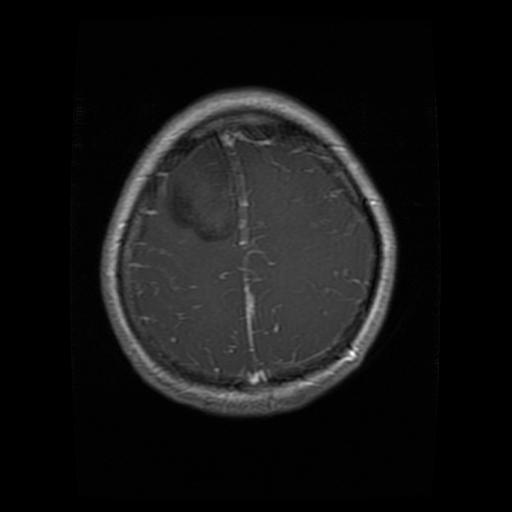
Label: glioma